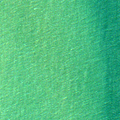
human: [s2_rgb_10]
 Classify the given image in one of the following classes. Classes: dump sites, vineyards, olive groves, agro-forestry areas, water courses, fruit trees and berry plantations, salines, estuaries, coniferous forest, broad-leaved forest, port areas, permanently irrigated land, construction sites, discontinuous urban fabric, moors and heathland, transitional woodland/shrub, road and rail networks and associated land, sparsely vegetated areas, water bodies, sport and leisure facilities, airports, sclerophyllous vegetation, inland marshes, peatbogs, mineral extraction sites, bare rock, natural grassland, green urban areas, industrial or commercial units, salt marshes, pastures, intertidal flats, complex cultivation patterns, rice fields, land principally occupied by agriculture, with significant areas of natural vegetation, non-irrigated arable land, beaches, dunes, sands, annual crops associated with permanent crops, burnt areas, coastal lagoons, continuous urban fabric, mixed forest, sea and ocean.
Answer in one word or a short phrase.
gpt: sea and ocean